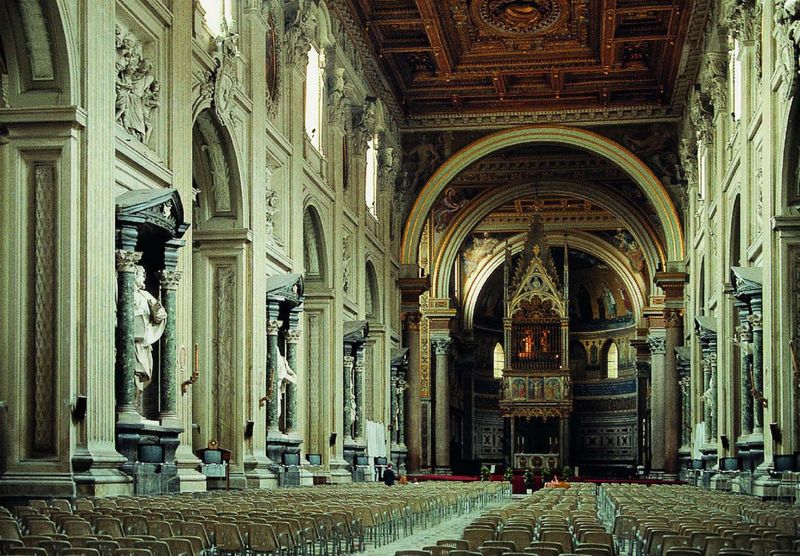
Titel: Rom, San Giovanni in Laterano
Künstler: Francesco Borromini
Standort: Rom, S. Giovanni in Laterano (EU - I - Latium)
Schlagwörter: menschen, fenster, hell, marmor, stuhl, stühle, säulen, stein, kirche, decke, innen, publikum, statue, sitze, bogen, italien, figuren, gestühl, ornamente, foto, bögen, wände, gang, dom, holzdecke, altar, kapitelle, langhaus, schnörkel, orgel, statuen, rundbögen, chor, heilige, reliefs, verzierungen, mamor, basilika, standbilder, säile, nischen, kasettendecke, romanisch, gänge, sitzreihen, absis, auditorium, kastendecke, heiligen, längsbau, wandfiguren, verzierng, kirchbogen, tkirche